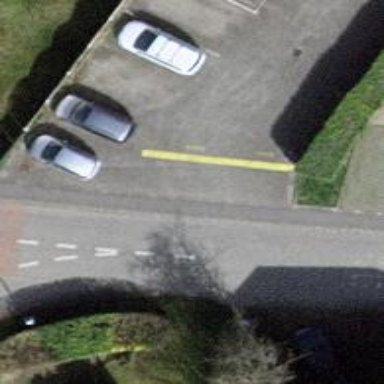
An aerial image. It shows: Road serving as parking aisle.